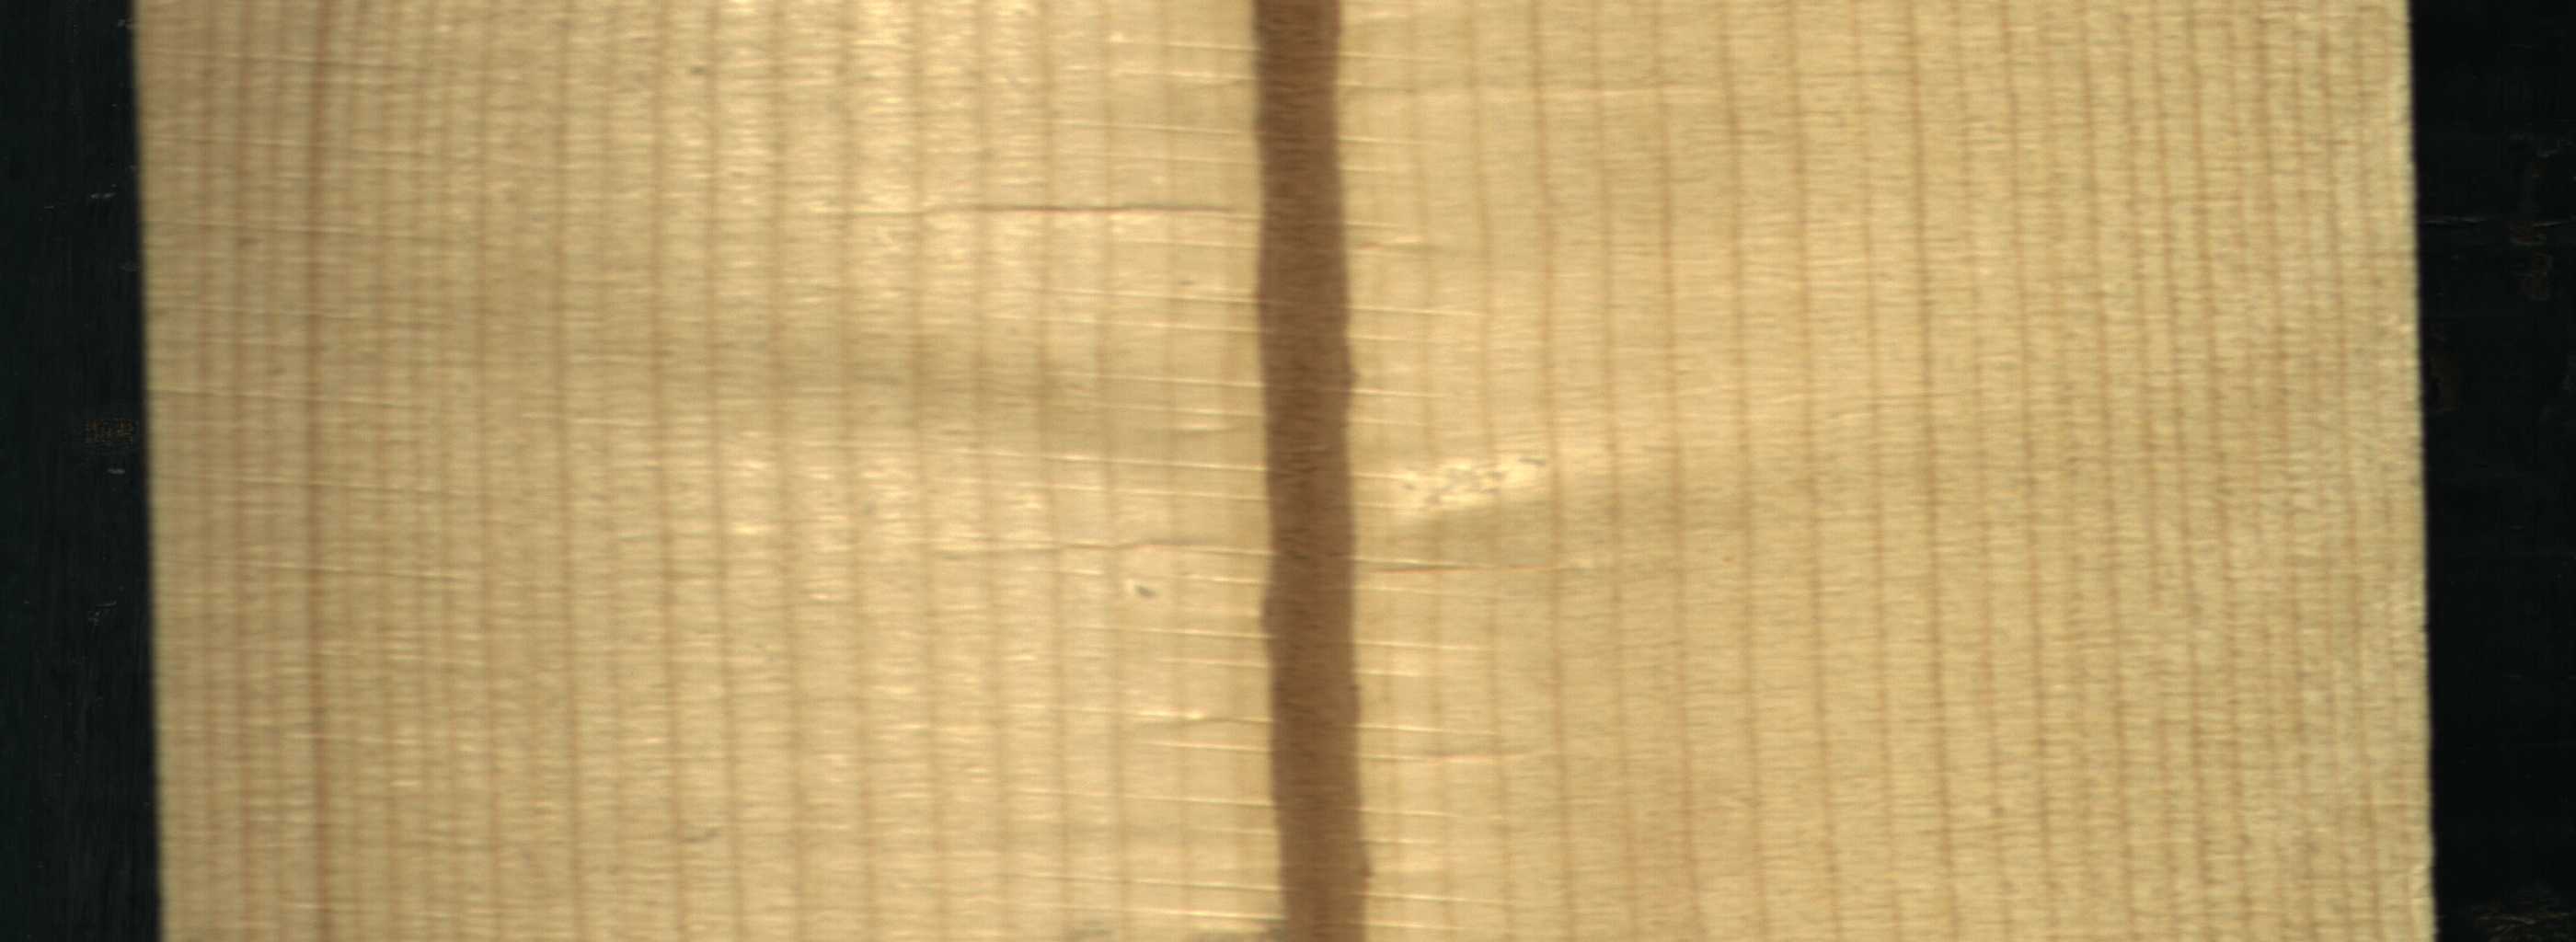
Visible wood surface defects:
Marrow